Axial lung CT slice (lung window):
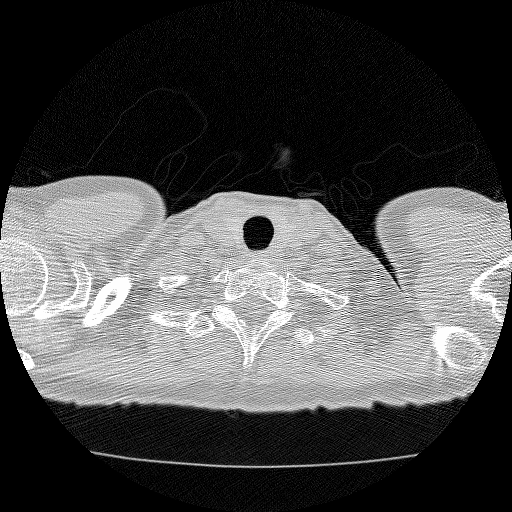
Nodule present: no